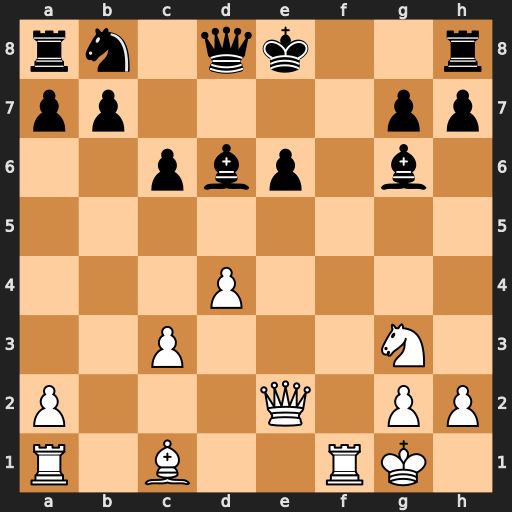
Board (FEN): rn1qk2r/pp4pp/2pbp1b1/8/3P4/2P3N1/P3Q1PP/R1B2RK1
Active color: w
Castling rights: kq
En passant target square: -
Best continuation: Qxe6+ Be7 Bg5